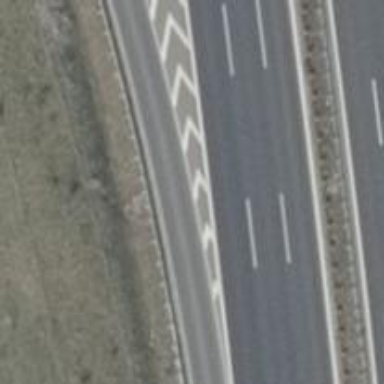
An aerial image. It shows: Asphalt motorway link.